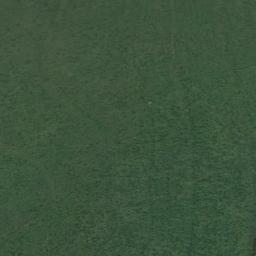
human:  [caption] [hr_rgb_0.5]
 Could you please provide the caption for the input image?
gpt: The entire image is dominated by grass .

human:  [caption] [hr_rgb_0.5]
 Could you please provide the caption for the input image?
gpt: This meadow has evenly distributed dense grasses .

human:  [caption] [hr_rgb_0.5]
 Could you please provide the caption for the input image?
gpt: The meadow is dense but uneven .

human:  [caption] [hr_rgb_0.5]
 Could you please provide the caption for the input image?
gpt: A large lush green meadow covered with green grass .

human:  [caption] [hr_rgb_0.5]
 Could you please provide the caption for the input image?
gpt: A green and smooth meadow with green grass .